Question: When I tried to do some operations on the line 'm = %r(.)(.)(\d+)(\d)/.match("THX1138.")' (taken from the <URL> nothing coming to the screen as below:

'>' from the 'IRB' went out and '\' came and the cursor is started to blink as above screenshot.
What wrong I did could you guide me?
Thanks
---
'>''/'
'''
irb(main):006:0> m = %r(.)(.)(\d+)(\d)/.match("THX1138.")
irb(main):007:1/ /)
SyntaxError: (irb):6: syntax error, unexpected '(', expecting $end
m = %r(.)(.)(\d+)(\d)/.match("THX1138.")
^
from C:/Ruby193/bin/irb:12:in '<main>'
irb(main):008:0>
'''
Thank you very much :)
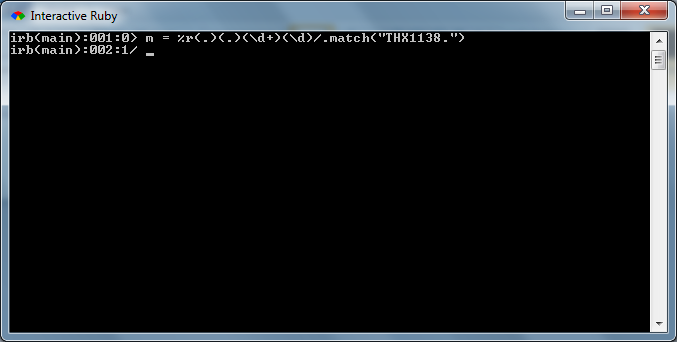
Answer: Regexp syntax is wrong, should be:
'''
m = /(.)(.)(\d+)(\d)/.match("THX1138.")
'''
or
'''
m = %r/(.)(.)(\d+)(\d)/.match("THX1138.")
'''
Docs are definetly not correct. Ruby regexp syntax is '/regexp/' or '%r'open-symbol'regexp'close-symbol'', for example '/test/' or '%r{test}' or '%r|test|'. Usually '//' used, but in some cases when regexp contains '/' symbol '%r' form can be usefull.